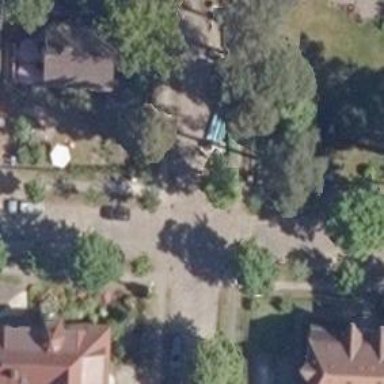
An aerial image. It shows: Residential road with sidewalks on both sides. The sidewalks have surface of sett.